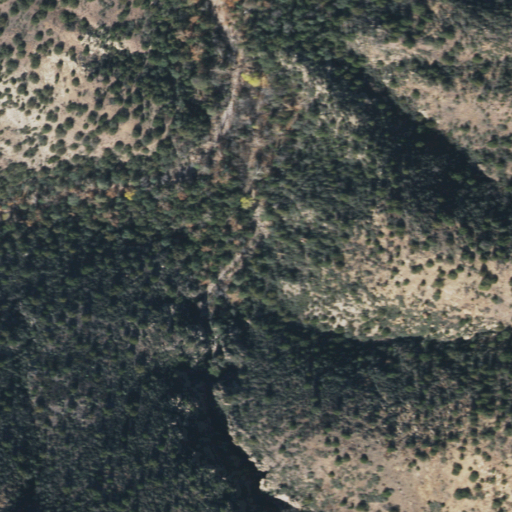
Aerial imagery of valley in Arizona named Powers Gulch containing shrub and herbaceous wetlands